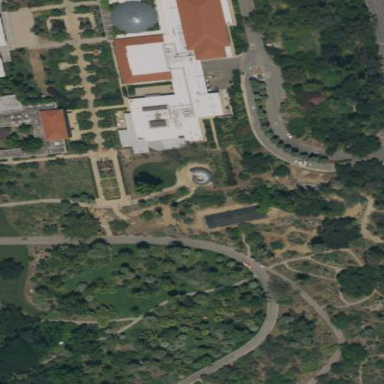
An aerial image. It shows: Arboretum garden in woodland setting. The garden features evergreen palm trees.